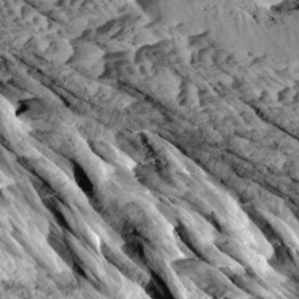
Label: non_frost